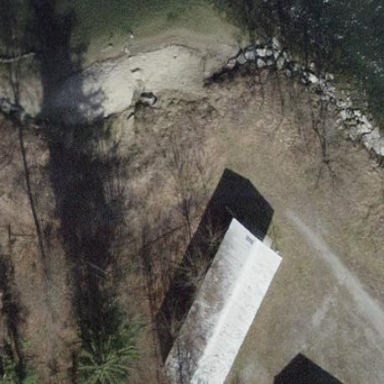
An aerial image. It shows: Shed.